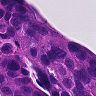
Metastatic tissue present: yes